Question: I accidentally pressed some keys in Visual Studio 2010 and ended up with an icon I never saw before placed where the breakpoints are usually placed:

Anyone can tell me what it does and how can I remove it?
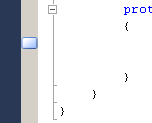
Answer: Those are bookmarks.
More info here:
<URL>
and here:
<URL>
Excerpt from the documentation:
> The window is a handy companion tool to the . You
can mark lines in your code files with bookmarks and then organize
these bookmarks into virtual folders. This enables you to open files
and navigate directly to the lines marked simply by clicking entries
in the window. Common procedures for using bookmarks appear below. In most Visual Studio programming languages, you can also create shortcuts and comments. As with bookmarks, you can click on any
entry in the Task List to open a file and jump to the line of code
marked. For more information, see How to: Use Task List Shortcuts and
How to: Create Task List Comments.To create or remove a bookmark using the Bookmarks window
1. Open a source code file for editing in the Code Editor.
2. Place the insertion point on the line of code you want to bookmark.
3. On the View menu, select Bookmark Window. The Bookmarks window is displayed. It can be docked along any convenient edge of the IDE. The list of bookmark entries includes an entry for the newly bookmarked line in the active document.
4. Click the Toggle a bookmark button in the Bookmarks window. A bookmark token appears in the Indicator margin of the Code Editor next to the selected line. Click the button again to remove the bookmark.